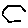
Label: hexagon